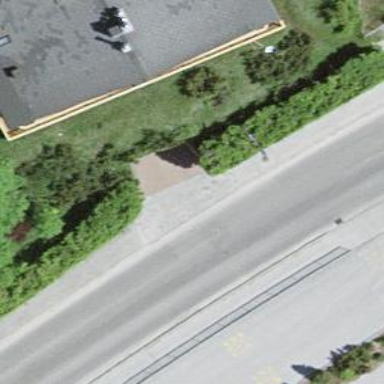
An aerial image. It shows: Bus stop with platform for public transport.